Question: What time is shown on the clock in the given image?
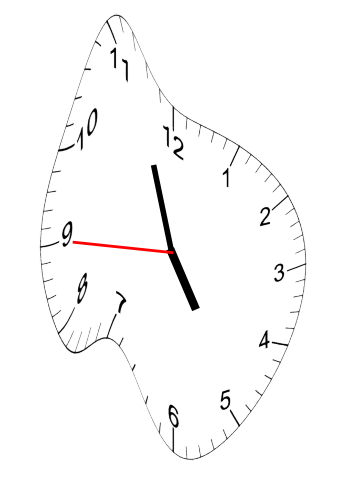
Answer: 04:56:45